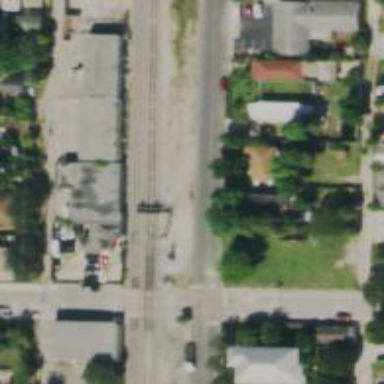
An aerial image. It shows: Railway signal.